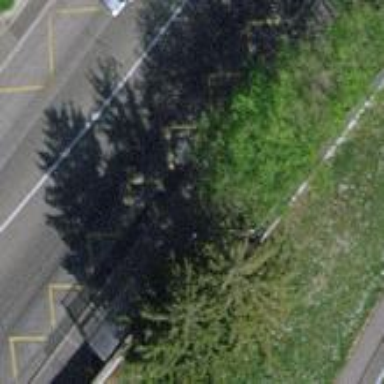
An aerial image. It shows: Bus stop with shelter.